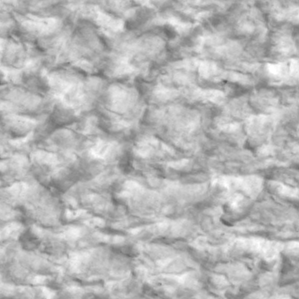
Label: non_frost